You are looking at the envelope spectrum of a bearing's vibration signal. The marked vertical lines are the theoretical fault frequencies for the outer race, inner race, rolling elements, and cage. Based on the visible evidence, which condition applies: normal, inner_race, outer_race, ball?
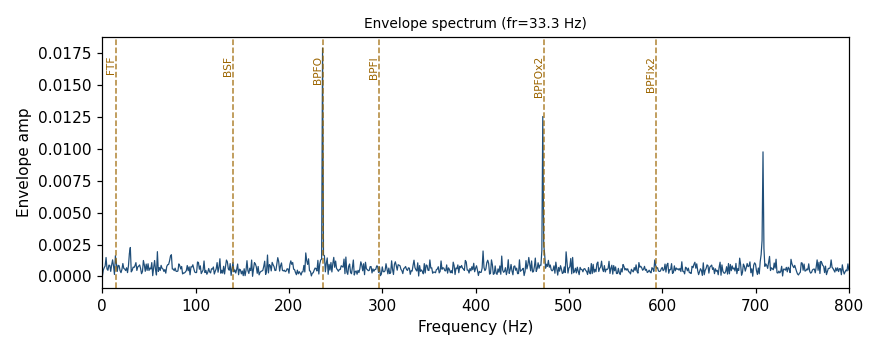
Answer: outer_race